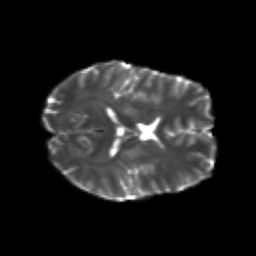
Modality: T2w
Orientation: axial
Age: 25
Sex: male
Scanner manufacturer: siemens
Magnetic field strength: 3 T
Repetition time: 3.5 s
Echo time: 0.104 s